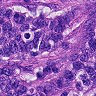
Metastatic tissue present: yes